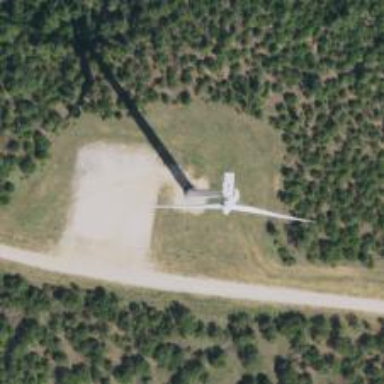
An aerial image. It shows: Wind generator with horizontal axis. The generator is wind turbine.